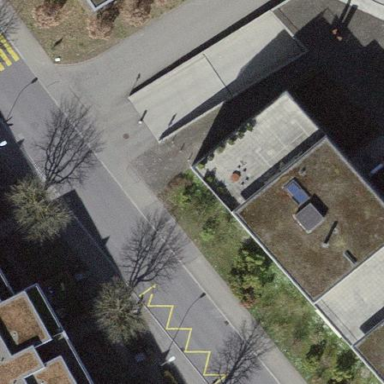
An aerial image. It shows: Residential building.